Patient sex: M
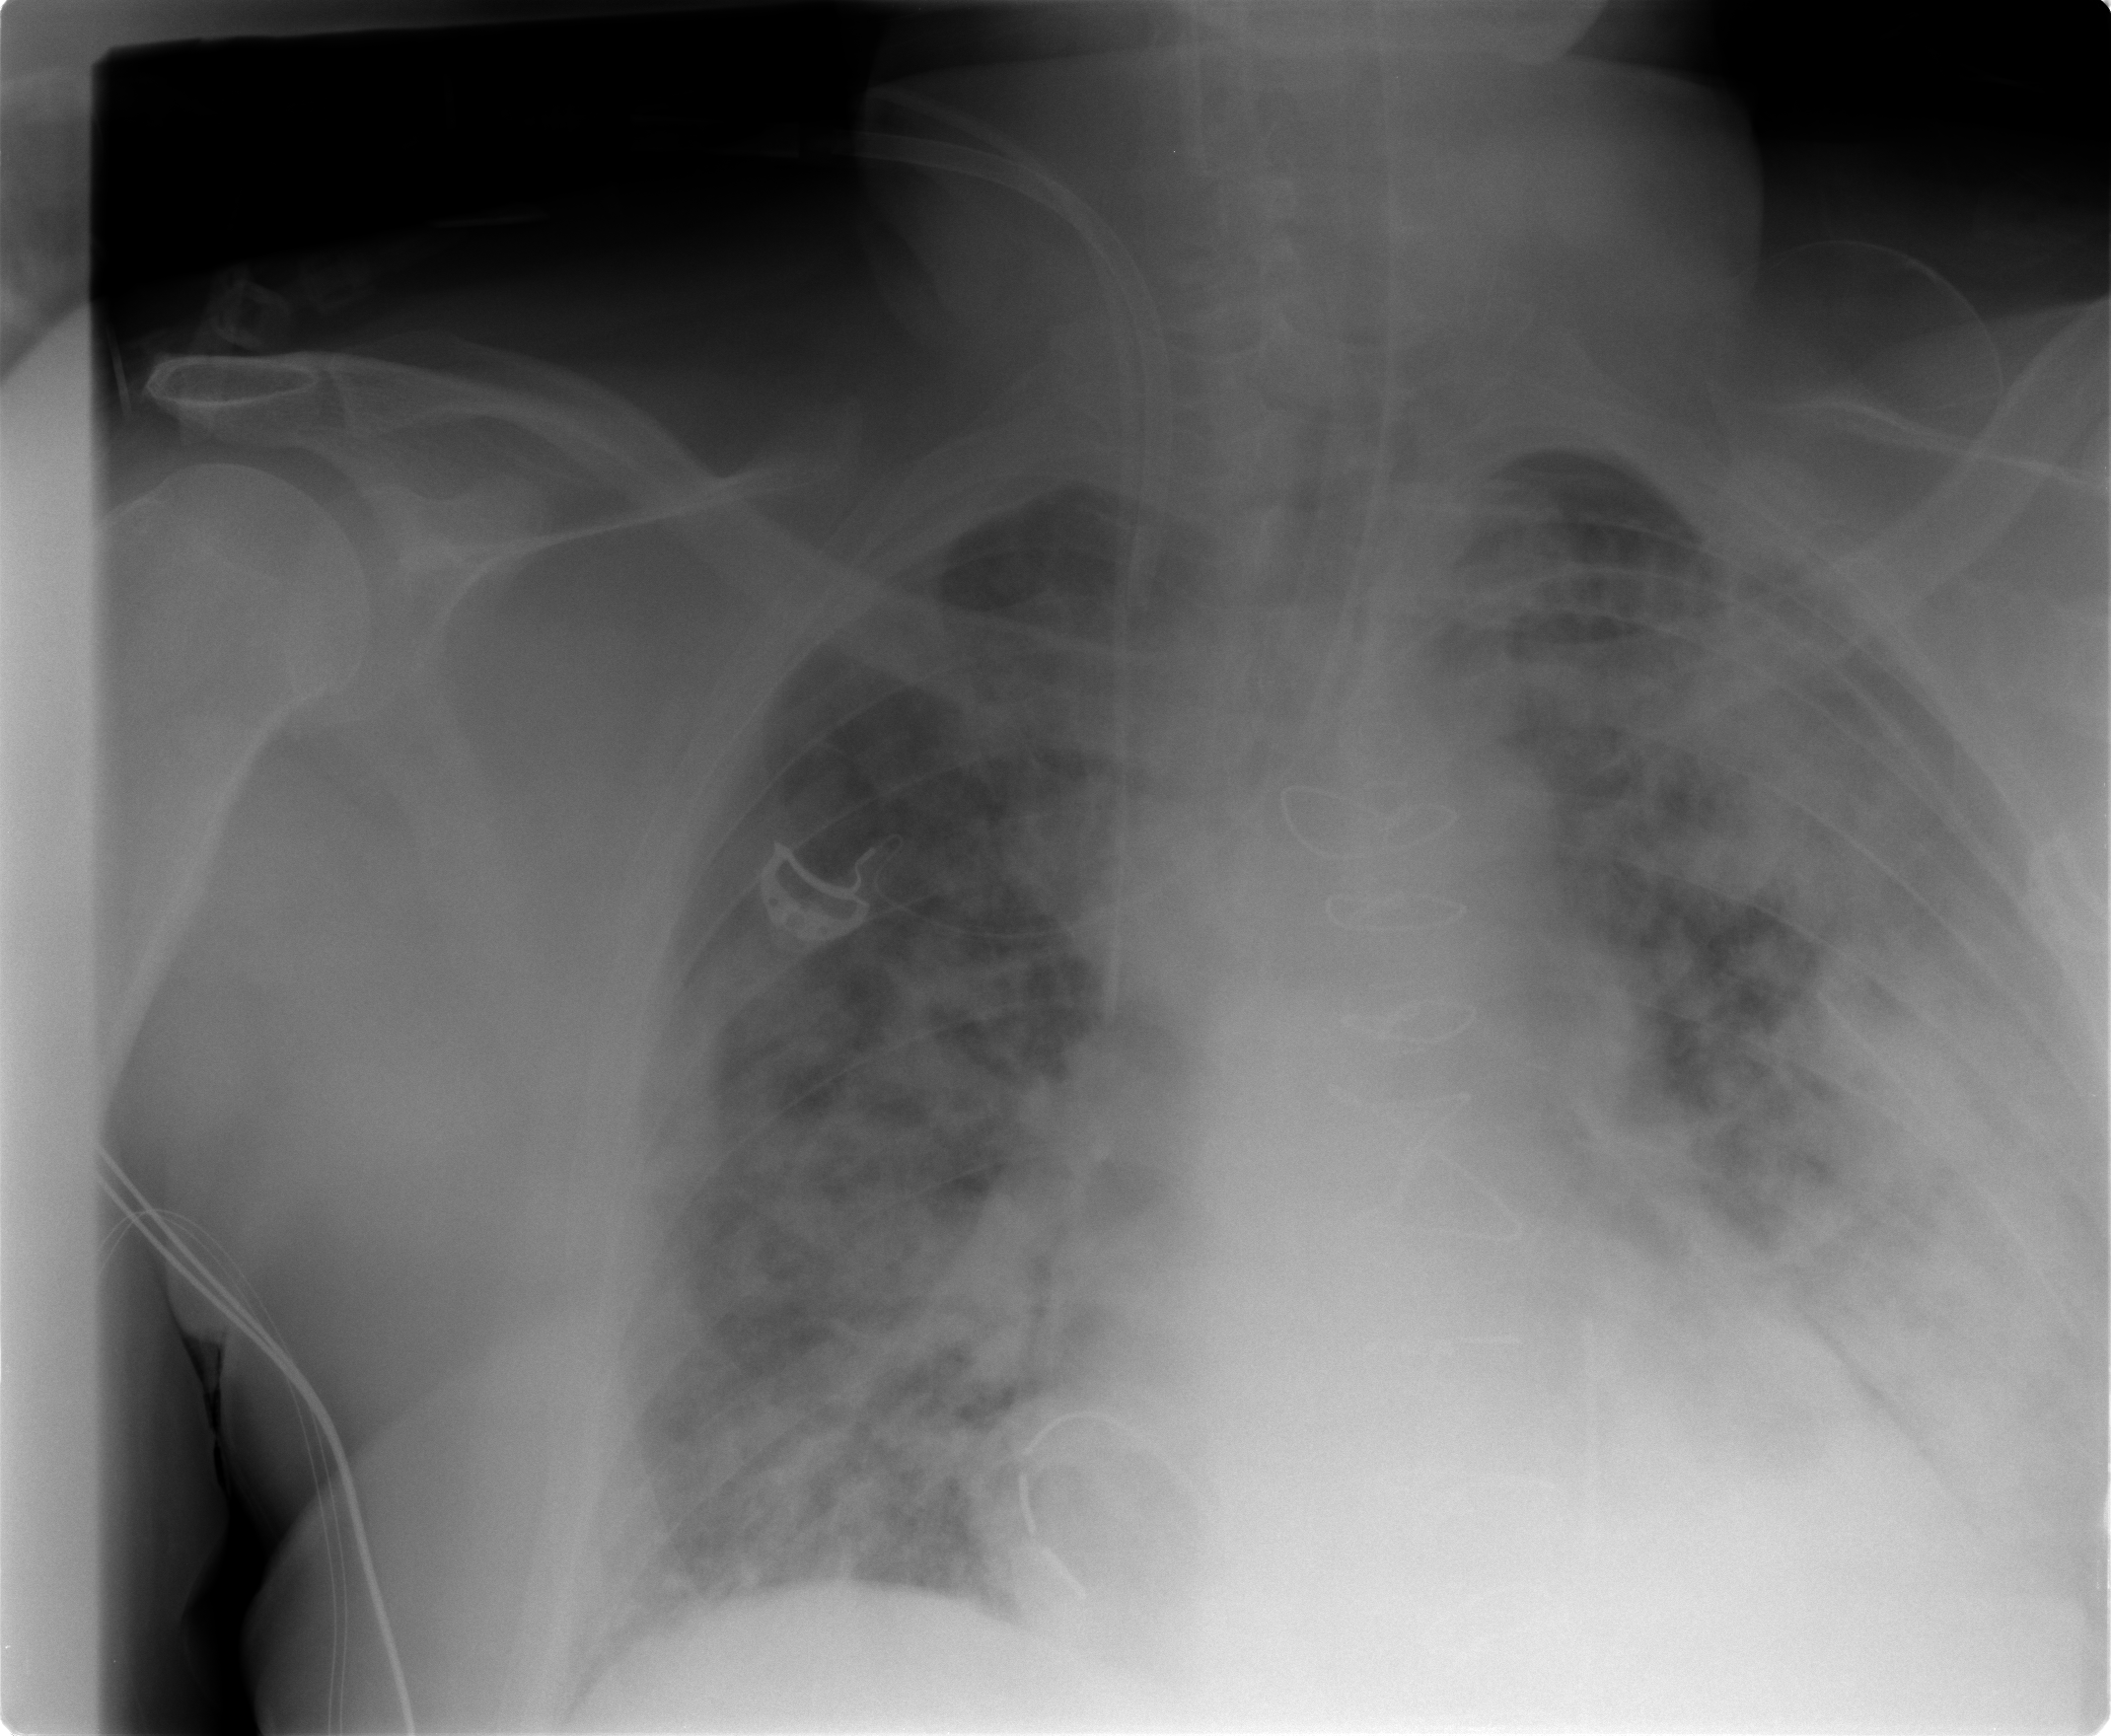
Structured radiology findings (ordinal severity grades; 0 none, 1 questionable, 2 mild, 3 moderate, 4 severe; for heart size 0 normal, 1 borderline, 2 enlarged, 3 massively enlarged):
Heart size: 2
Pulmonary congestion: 2
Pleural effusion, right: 0
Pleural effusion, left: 3
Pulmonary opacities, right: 3
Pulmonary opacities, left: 4
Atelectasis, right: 2
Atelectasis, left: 2